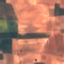
Label: PermanentCrop